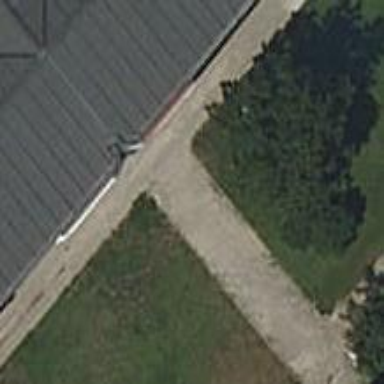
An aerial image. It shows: Paved sidewalk that serves as footway.